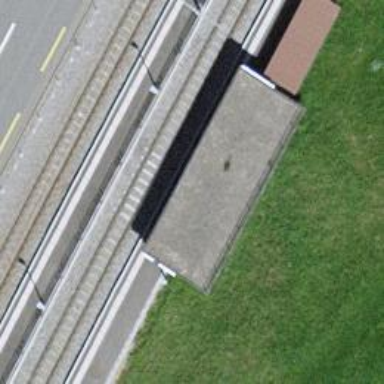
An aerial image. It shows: Narrow-gauge railway siding with electrified contact line. The siding has one track.